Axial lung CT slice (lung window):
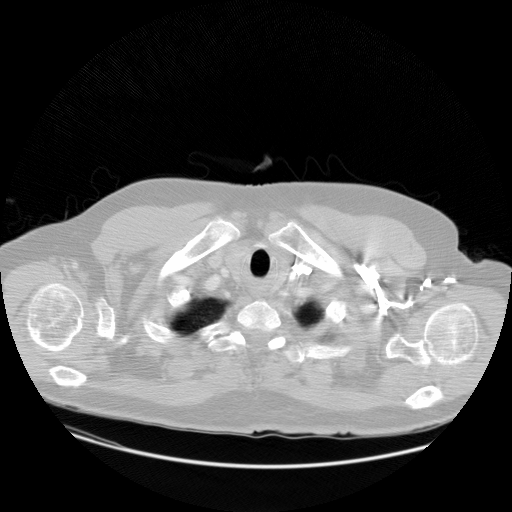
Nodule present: no